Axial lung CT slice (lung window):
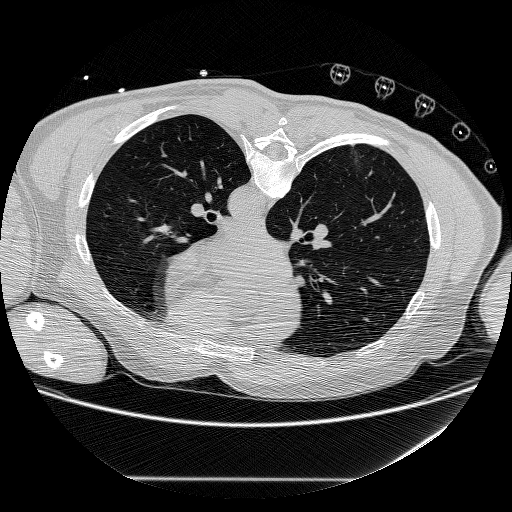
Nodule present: no